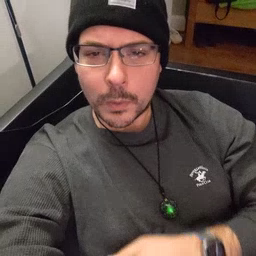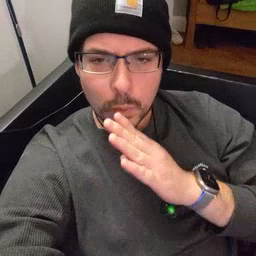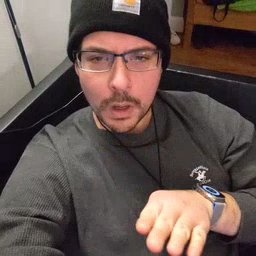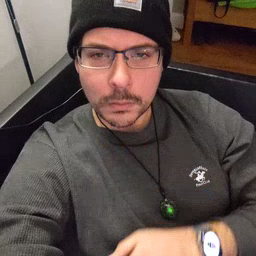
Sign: quiet